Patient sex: M
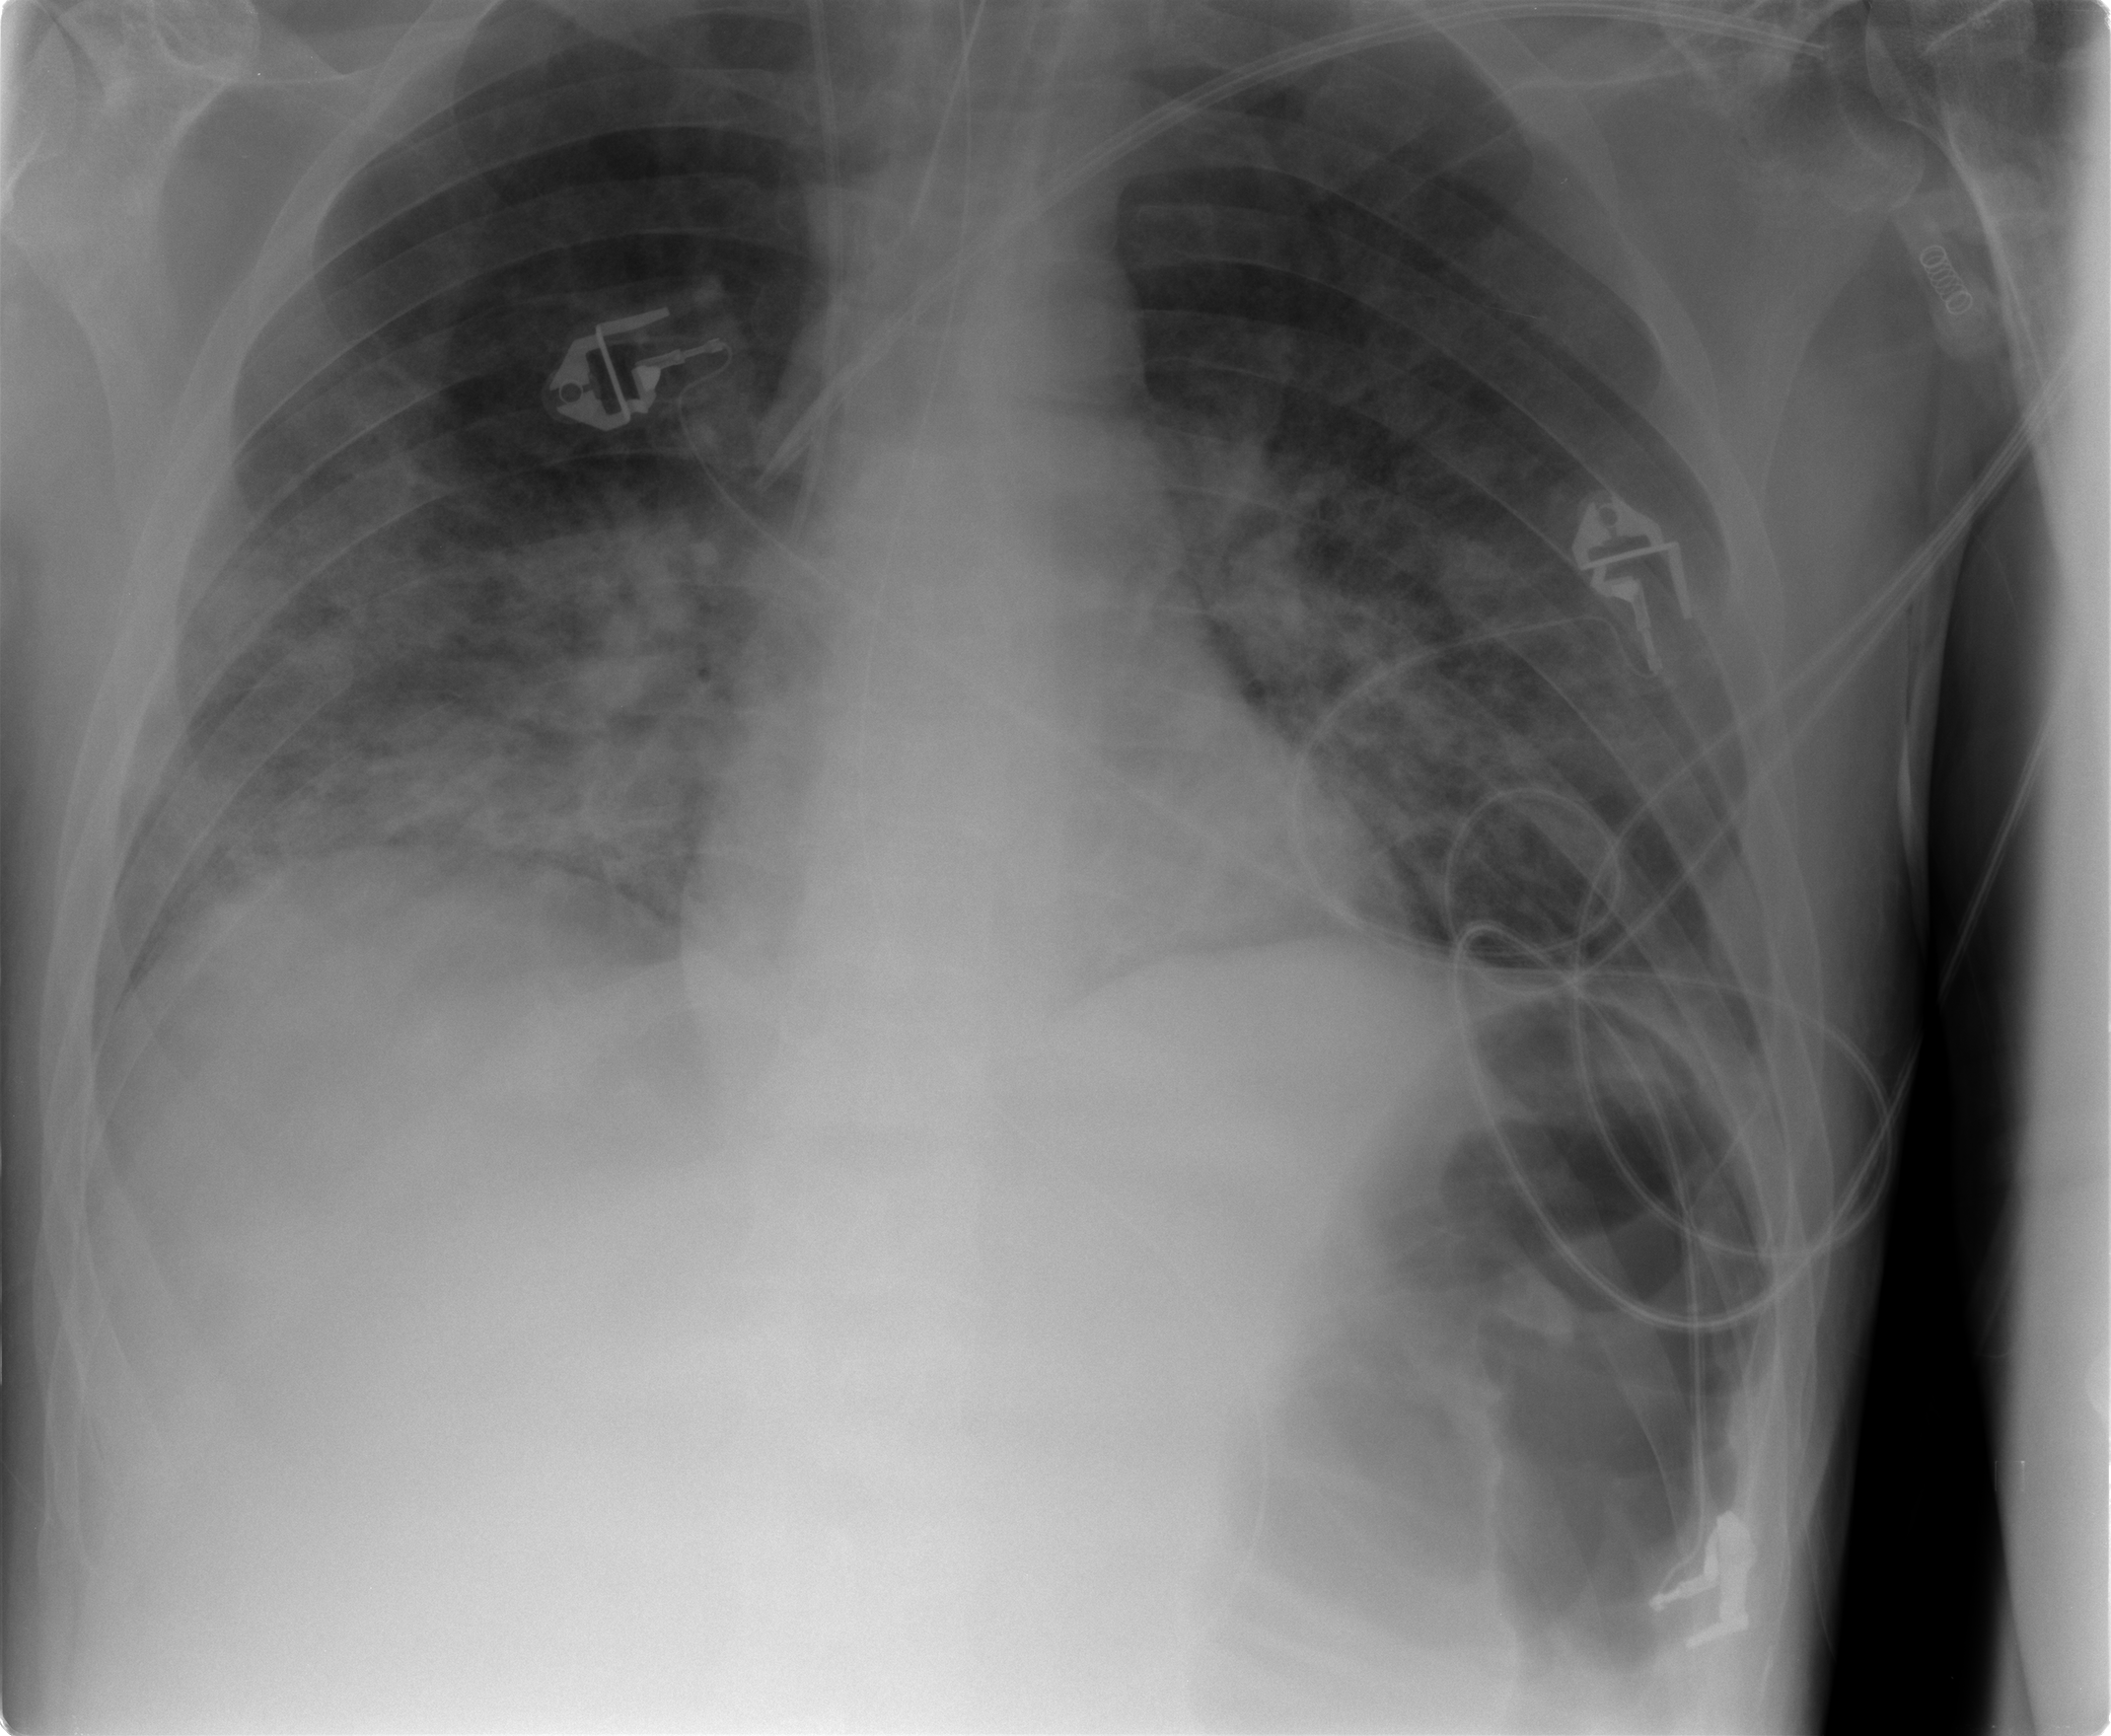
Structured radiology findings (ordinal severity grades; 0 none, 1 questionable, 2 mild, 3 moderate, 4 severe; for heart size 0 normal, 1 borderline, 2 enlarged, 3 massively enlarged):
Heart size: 0
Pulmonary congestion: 2
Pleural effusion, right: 1
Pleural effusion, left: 0
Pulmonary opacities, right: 3
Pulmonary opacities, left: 3
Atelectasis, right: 2
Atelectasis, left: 2